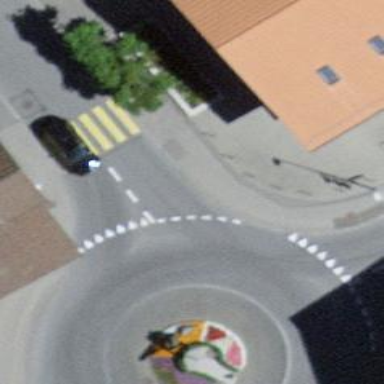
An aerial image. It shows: Tertiary road made of asphalt leading to roundabout junction.